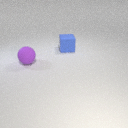
large blue rubber cube behind large purple rubber sphere